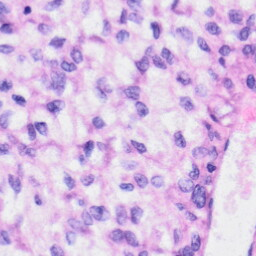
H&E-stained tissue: Liver